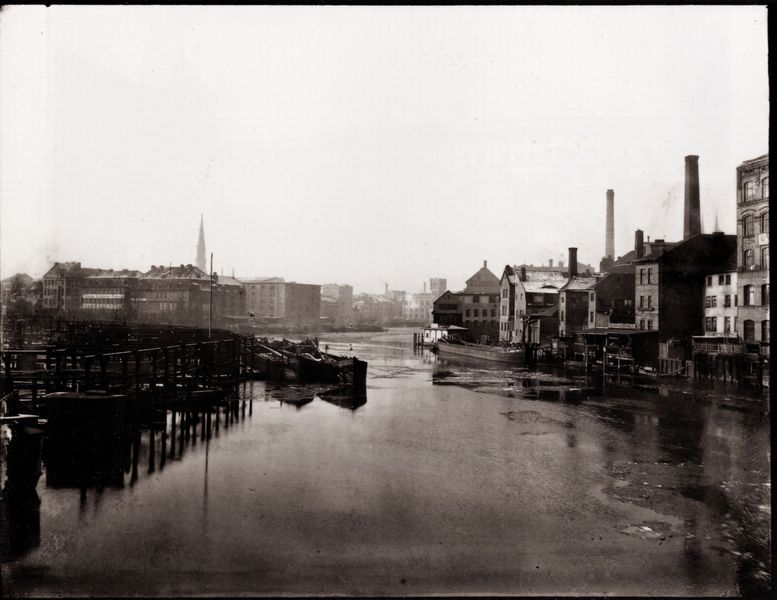
Titel: Blick von der Waisenbrücke nach Westen
Künstler: Heinrich Zille
Schlagwörter: himmel, meer, wasser, weiß, fluss, kirchturm, see, stadt, ufer, fenster, grau, schwarz, straße, tür, eis, gebäude, haus, alt, häuser, kalt, pfähle, spiegelung, kanal, kirche, qualm, rauch, england, boot, boote, handel, kahn, kamin, kamine, kirchturmspitze, schornstein, turm, pfütze, schiff, schiffe, wellen, düster, ansicht, fassaden, arbeiten, mauer, schornsteine, dunst, nebel, winter, amerika, fabrik, schlot, arbeiter, hafen, industrie, kähne, kai, steg, treibgut, menschenleer, stege, foto, fotografie, panorama, photographie, regen, schlote, stadtansicht, ebbe, schmutz, türme, technik, trostlos, schwarz weiss, schlamm, trüb, photo, leben, handwerk, sterben, krankheit, dreck, usa, fotographie, wohnen, fot, anlegestelle, engalnd, brücken, speicher, dreckig, fabriken, kriche, vereist, hafenanlage, dock, großstadt, industriestadt, müll, gewerbe, docks, arbeitende klasse, arbeiterbewegung, arbeiterklasse, arbeiterschaft, engels, industrielle revolution, kanalisation, pontons, schmader, schwemmkanalisation, städtetechnik, lagerhäuser, abgase, #himmel, schlott, hafenlandschaft, zfluss